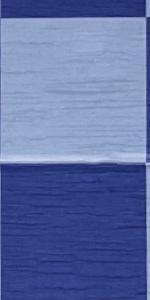
Label: Empty